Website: walmart
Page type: review-order
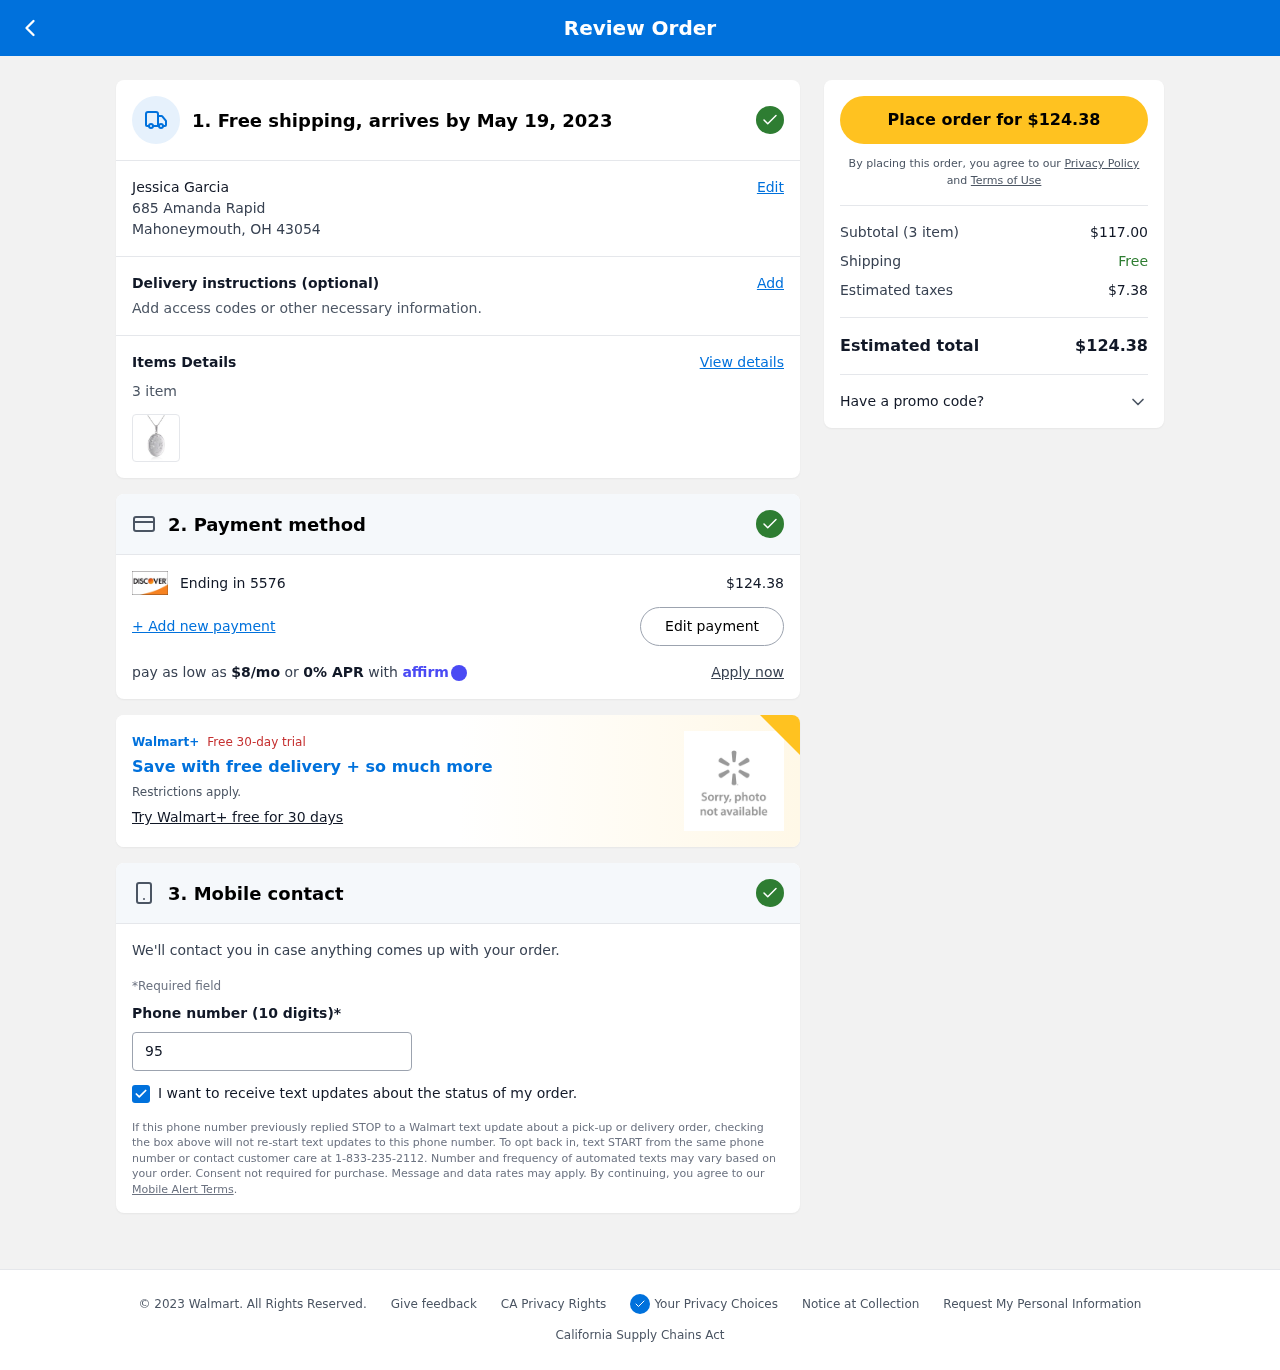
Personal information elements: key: PII_CARD_LAST4
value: Ending in 5576
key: PII_CITY_STATE_ZIP
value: Mahoneymouth, OH 43054
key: PII_FULLNAME
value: Jessica Garcia
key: PII_PHONE
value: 9549899529
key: PII_STREET
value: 685 Amanda Rapid
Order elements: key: ORDER_DELIVERY_DATE
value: May 19, 2023
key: ORDER_NUM_ITEMS
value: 3 item
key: ORDER_NUM_ITEMS
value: Subtotal (3 item)
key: ORDER_TOTAL
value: $124.38
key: ORDER_TOTAL
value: Place order for $124.38
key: ORDER_MONTHLY_PAYMENT
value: $8/mo
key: ORDER_SUBTOTAL
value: $117.00
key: ORDER_TAX
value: $7.38